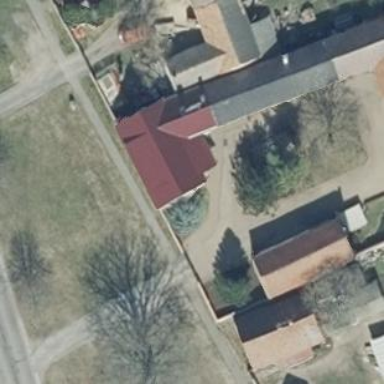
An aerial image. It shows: Detached building with gabled roof covered in red roof tiles. The building's exterior is gray.